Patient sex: M
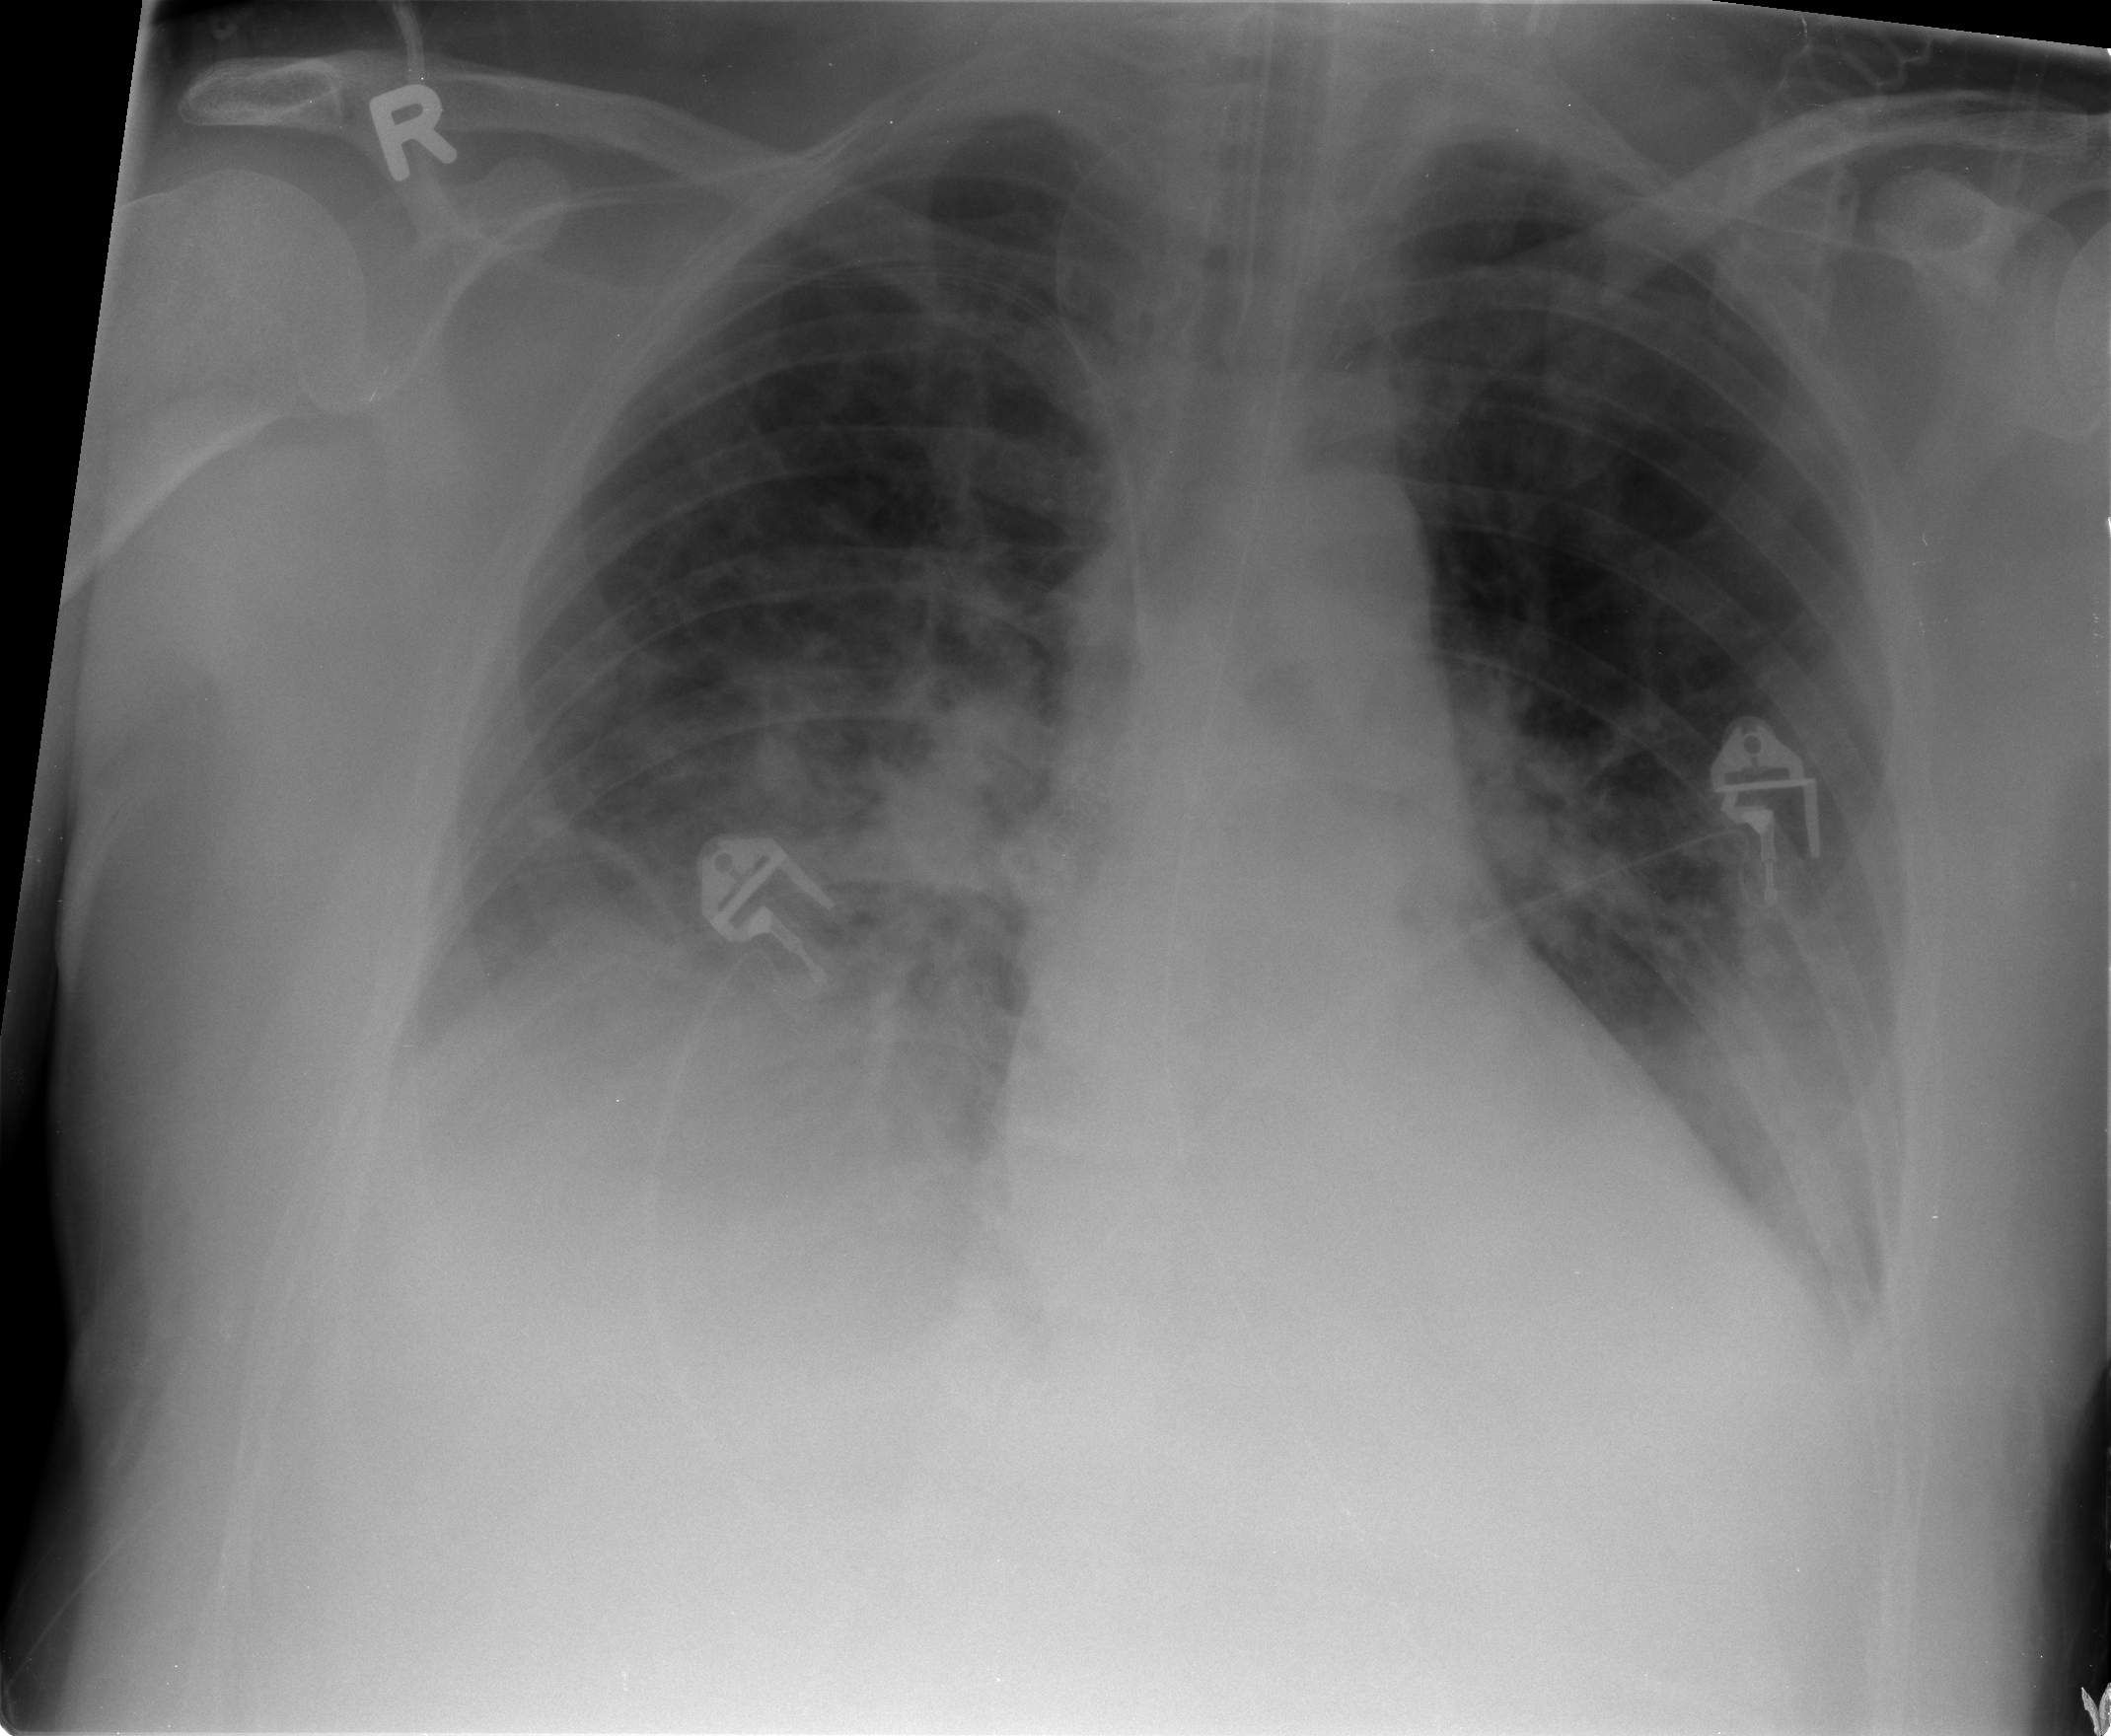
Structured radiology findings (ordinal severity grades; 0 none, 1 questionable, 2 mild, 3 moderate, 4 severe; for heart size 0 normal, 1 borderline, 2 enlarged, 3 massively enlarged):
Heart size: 1
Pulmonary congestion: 2
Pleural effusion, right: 3
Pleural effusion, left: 2
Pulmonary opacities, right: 2
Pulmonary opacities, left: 2
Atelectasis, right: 3
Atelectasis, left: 2